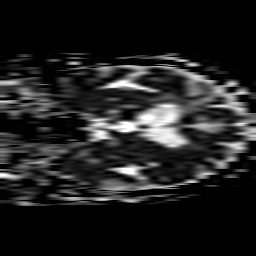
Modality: ADC
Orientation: coronal
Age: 76
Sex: male
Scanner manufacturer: philips
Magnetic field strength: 1.5 T
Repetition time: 4.78 s
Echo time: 0.07794 s